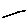
Label: line